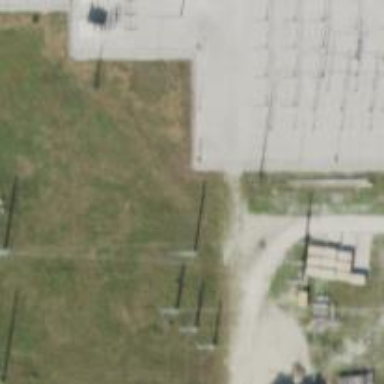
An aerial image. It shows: Power pole.